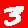
Digit: 3